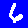
Digit: 6